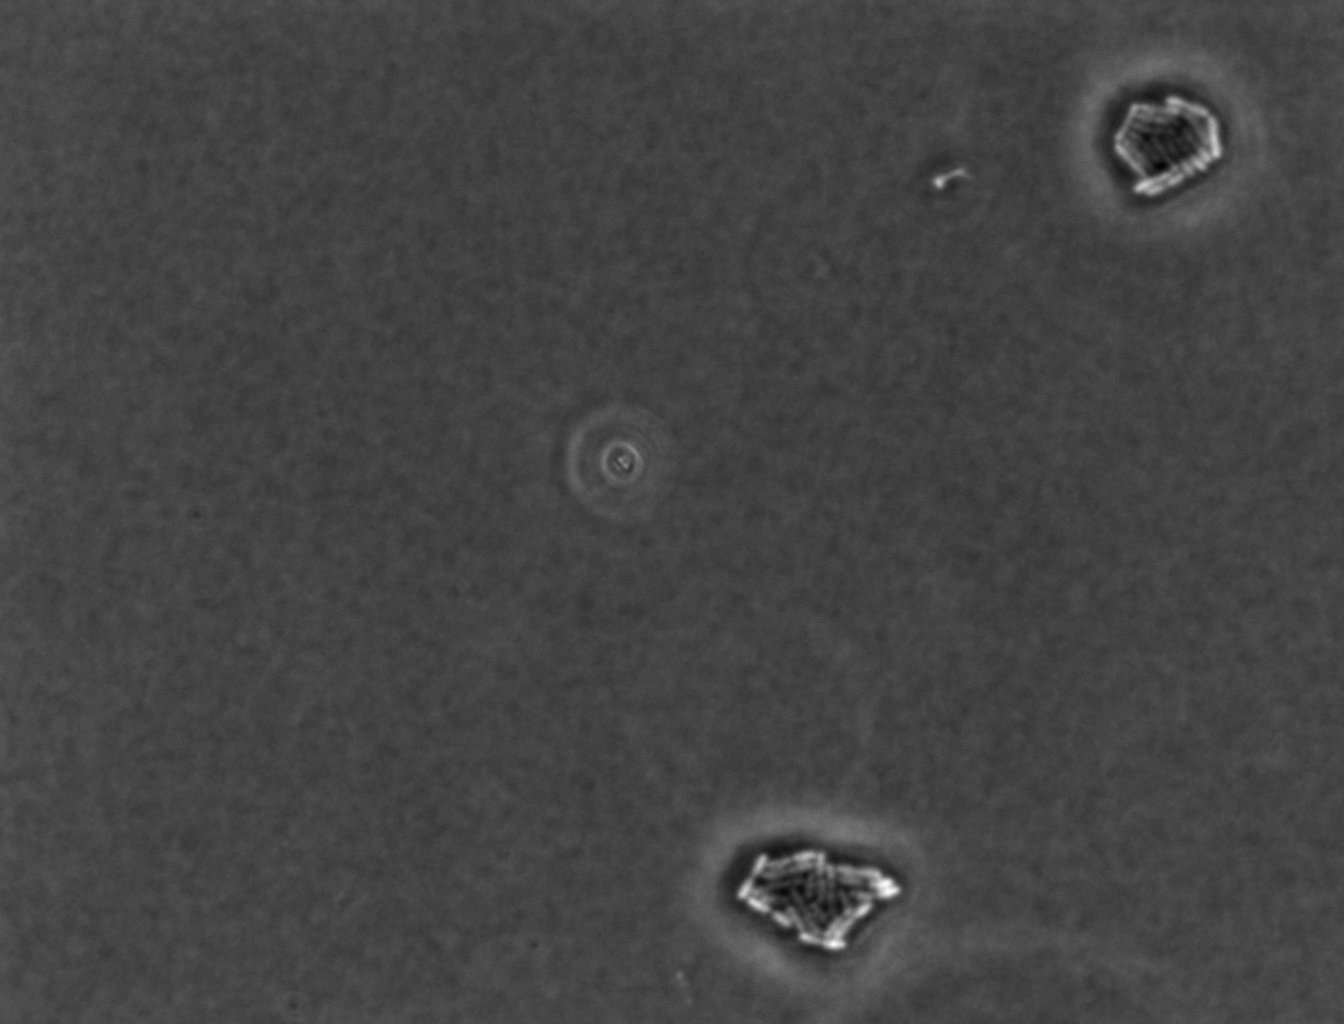
Phase contrast microscopy, 60x objective, 3 h incubation, 1.5% agar